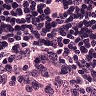
Metastatic tissue present: yes